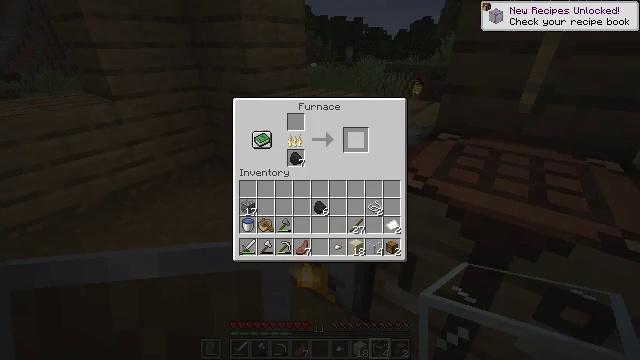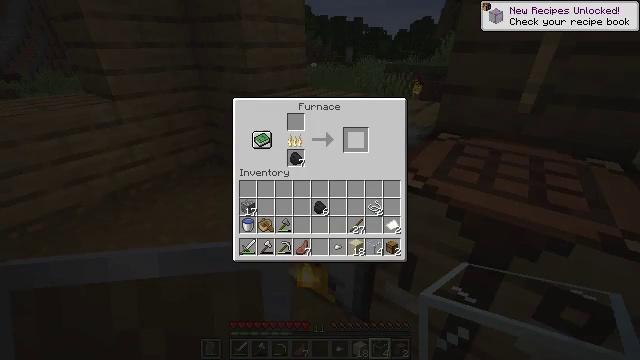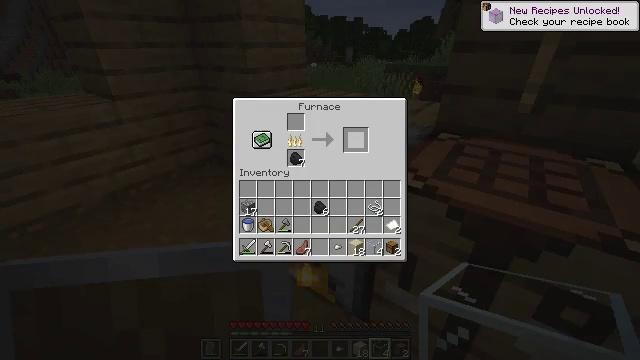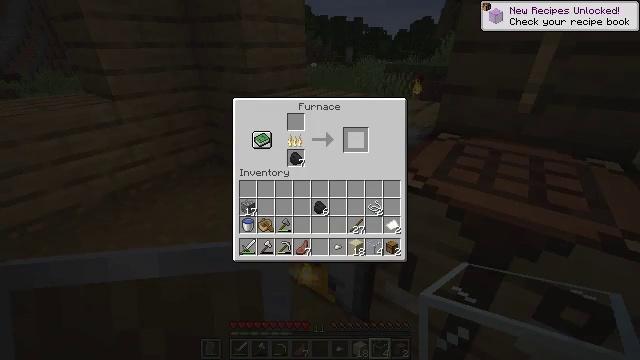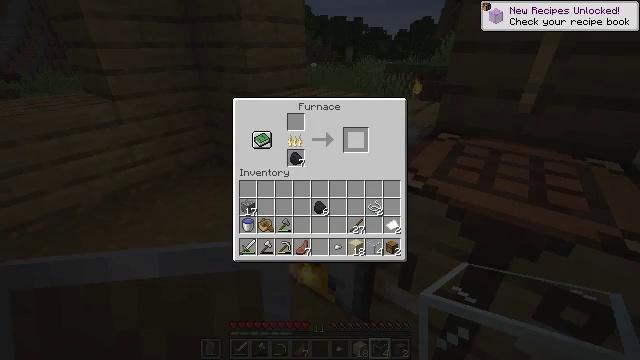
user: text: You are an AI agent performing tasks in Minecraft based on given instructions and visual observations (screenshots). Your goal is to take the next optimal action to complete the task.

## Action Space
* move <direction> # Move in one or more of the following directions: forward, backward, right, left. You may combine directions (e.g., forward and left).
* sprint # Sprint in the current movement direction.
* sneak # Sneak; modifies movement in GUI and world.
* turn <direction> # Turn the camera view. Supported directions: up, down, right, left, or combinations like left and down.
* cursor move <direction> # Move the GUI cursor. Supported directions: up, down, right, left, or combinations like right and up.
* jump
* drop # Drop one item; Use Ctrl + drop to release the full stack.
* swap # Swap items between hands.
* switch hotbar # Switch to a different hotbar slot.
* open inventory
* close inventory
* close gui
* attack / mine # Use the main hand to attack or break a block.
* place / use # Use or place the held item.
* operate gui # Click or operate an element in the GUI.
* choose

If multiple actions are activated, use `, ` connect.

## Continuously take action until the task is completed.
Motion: motion action
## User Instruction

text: Transform iron ingot into iron nugget.
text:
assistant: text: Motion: sneak, operate gui
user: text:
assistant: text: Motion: sneak
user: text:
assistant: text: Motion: sneak
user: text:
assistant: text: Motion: sneak, cursor move down
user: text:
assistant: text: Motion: sneak